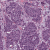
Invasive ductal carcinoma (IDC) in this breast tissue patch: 1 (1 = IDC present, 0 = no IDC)